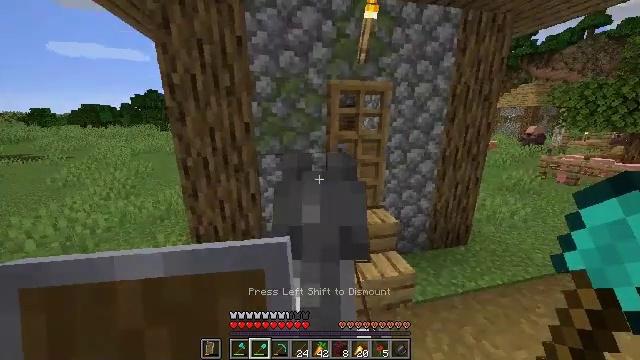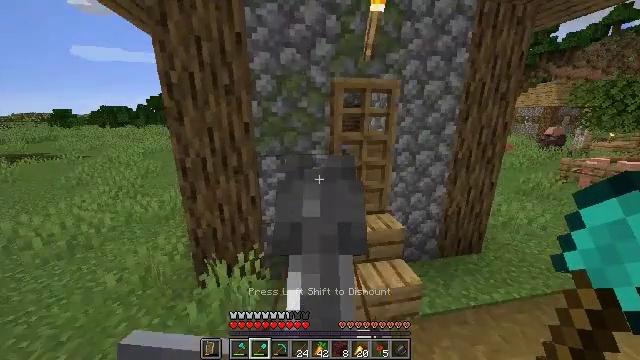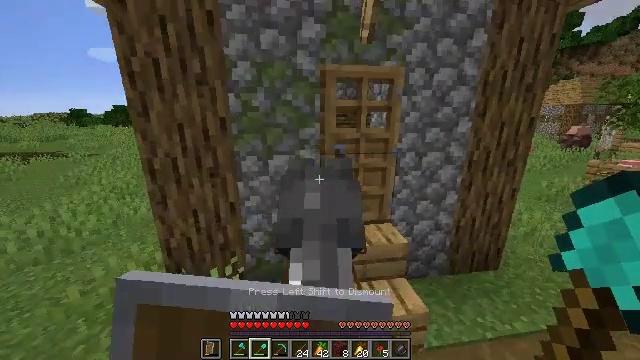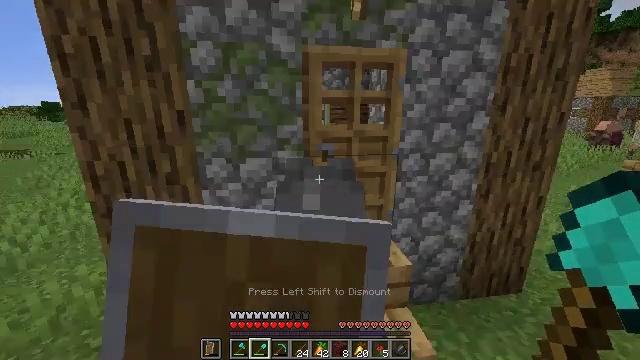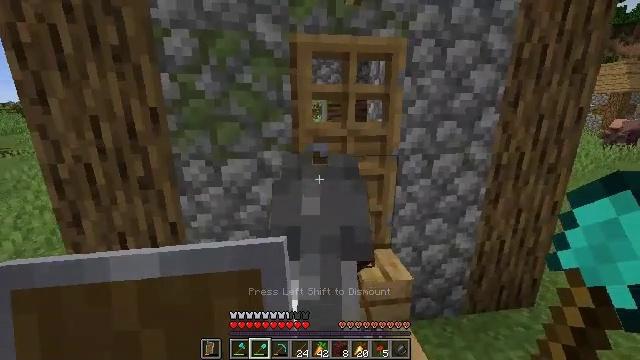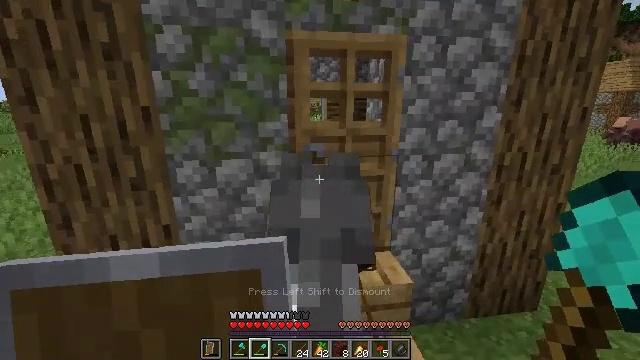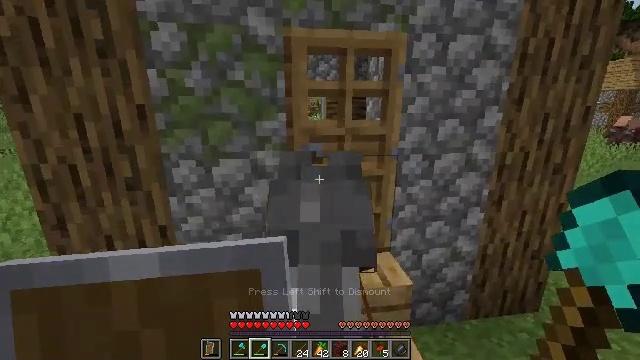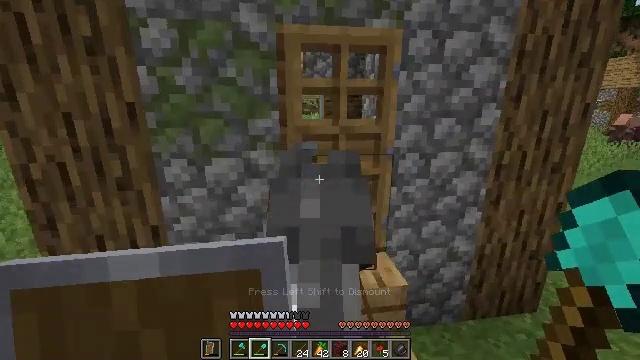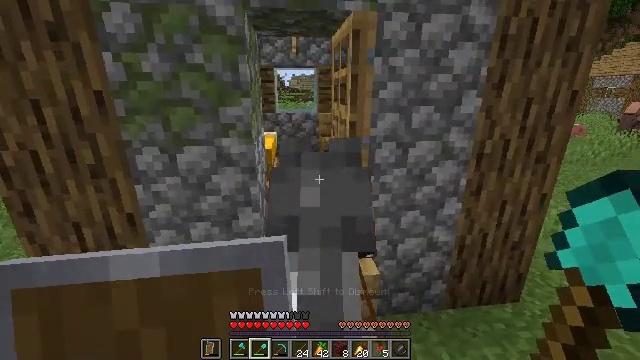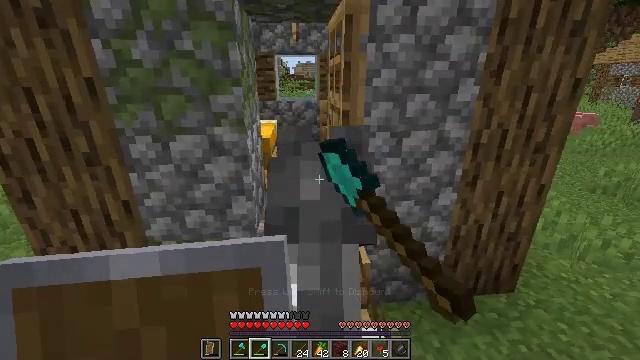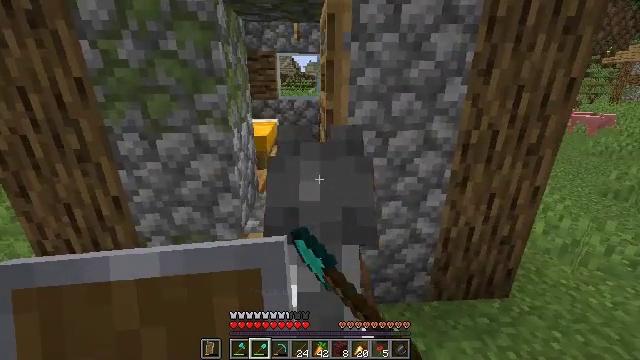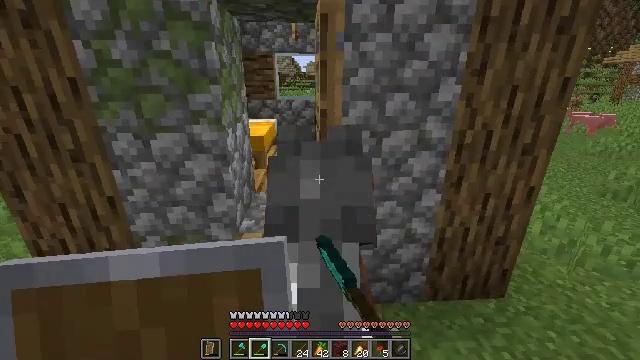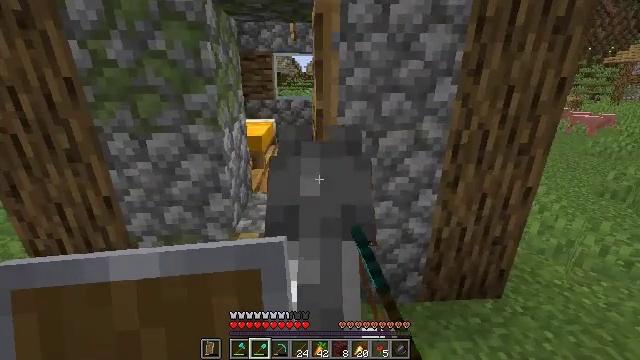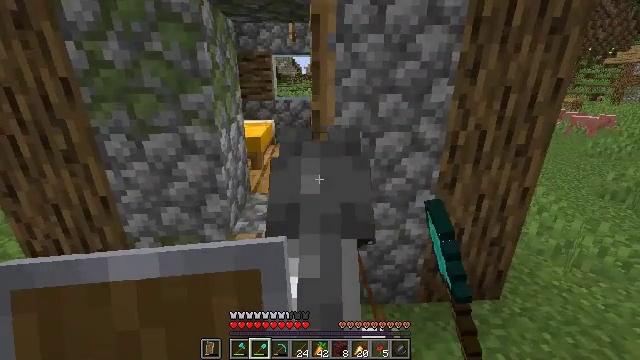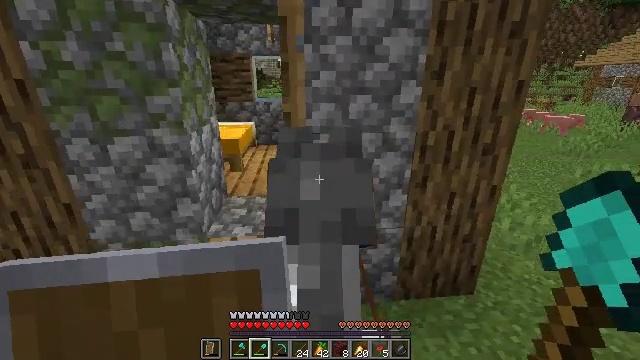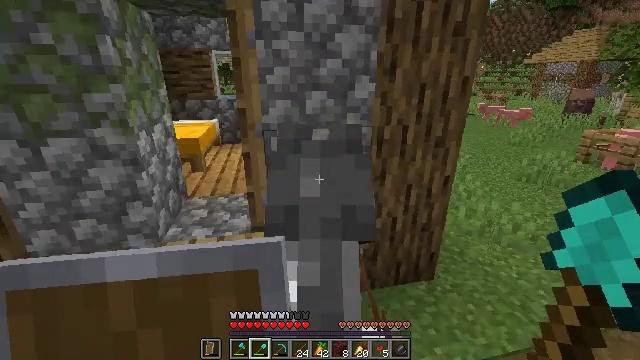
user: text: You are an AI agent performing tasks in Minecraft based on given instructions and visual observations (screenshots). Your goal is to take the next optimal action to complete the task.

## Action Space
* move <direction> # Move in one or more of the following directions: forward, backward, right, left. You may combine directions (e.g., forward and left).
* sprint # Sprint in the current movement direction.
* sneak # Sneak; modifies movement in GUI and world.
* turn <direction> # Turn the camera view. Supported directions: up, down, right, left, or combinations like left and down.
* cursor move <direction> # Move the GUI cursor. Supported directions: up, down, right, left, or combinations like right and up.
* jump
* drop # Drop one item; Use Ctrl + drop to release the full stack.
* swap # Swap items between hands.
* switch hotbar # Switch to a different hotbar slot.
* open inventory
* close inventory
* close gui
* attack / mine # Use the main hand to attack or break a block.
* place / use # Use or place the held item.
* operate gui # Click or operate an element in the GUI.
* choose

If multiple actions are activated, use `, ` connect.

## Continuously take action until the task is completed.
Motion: motion action
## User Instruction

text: Attack the brewing stand to gather it.
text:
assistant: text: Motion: turn left, use / place
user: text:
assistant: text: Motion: use / place
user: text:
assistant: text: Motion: use / place
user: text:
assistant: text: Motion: no_op
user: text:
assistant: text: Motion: no_op
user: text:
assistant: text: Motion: move right
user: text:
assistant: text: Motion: move right
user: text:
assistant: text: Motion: move right, turn left and down, use / place
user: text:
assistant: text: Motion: turn left and down, use / place
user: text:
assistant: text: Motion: turn left, use / place
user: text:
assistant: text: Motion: use / place
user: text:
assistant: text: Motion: no_op
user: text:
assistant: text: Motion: move right
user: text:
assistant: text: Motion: move right, turn right
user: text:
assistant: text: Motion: move right, turn right
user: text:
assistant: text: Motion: move right, turn right
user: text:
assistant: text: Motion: move right
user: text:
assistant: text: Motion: move right
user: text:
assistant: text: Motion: move right
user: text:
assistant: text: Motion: move right, turn right
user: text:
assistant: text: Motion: move right, turn right and up
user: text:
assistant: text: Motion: move forward and move right, turn right and up
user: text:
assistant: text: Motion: move forward and move right, turn right
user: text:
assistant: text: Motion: move forward
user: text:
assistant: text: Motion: move forward
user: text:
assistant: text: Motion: move forward, sprint
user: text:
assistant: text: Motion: move forward, sprint
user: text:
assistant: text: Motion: move forward, sprint, turn right
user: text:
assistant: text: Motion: move forward, sprint, turn right
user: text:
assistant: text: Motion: move forward, sprint, turn right